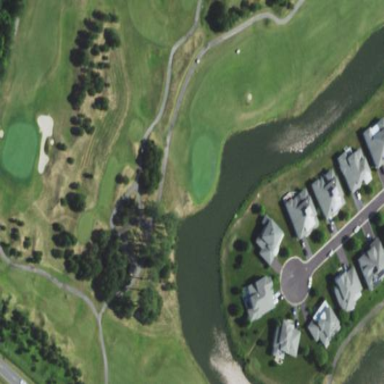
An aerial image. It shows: Rough area on grassy golf course.